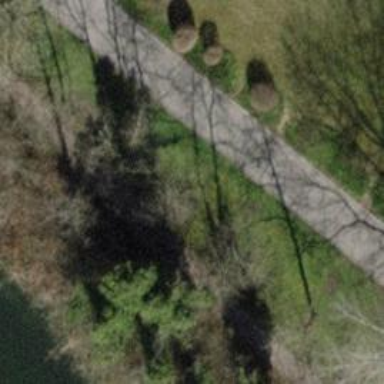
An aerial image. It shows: Unpaved footway.